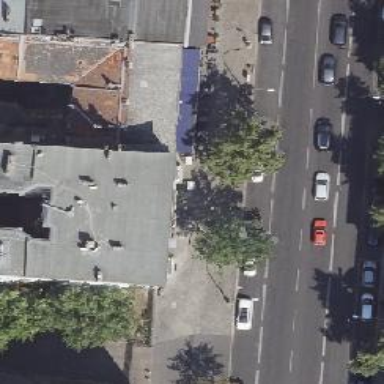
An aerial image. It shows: Seafood shop.